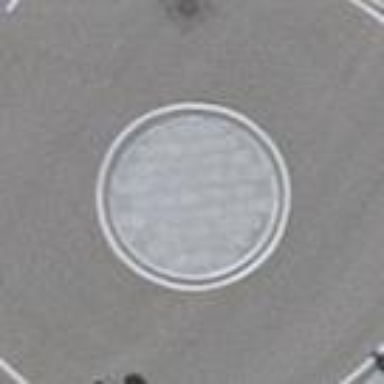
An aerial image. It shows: Roundabout at primary highway.